Question: I have a messaging function in an app and I'm trying to sort the cells of a tableView based off a timestamp included with every message. I have two strings that are used to populate two different custom cells. Due to this, I can't just rearrange the contents of the string, I need to rearrange the rows themselves.
'''
class messageThreadViewController: UIViewController, UITableViewDelegate, UITableViewDataSource {
func numberOfSections(in tableView: UITableView) -> Int {
return 2
}
func tableView(_ tableView: UITableView, numberOfRowsInSection section: Int) -> Int {
if section == 0 {
return finalItems.count
} else {
return finalItems2.count
}
}
func tableView(_ tableView: UITableView, cellForRowAt indexPath: IndexPath) -> UITableViewCell {
if indexPath.section == 0 {
let cell = tableView.dequeueReusableCell(withIdentifier: "message1") as! MyTableViewCellThread
cell.messagelabel?.text = finalItems[indexPath.row]
return cell
} else {
let cell2 = tableView.dequeueReusableCell(withIdentifier: "message2") as! MyTableViewCellThread2
cell2.messageLabel2?.text = finalItems2[indexPath.row]
return cell2
}
}
'''
the two different strings are finalItems and finalitems2. I have attached an image of the app running to help get a better idea of what I'm trying to do. Let me know if I can explain it better. Thanks in advance!

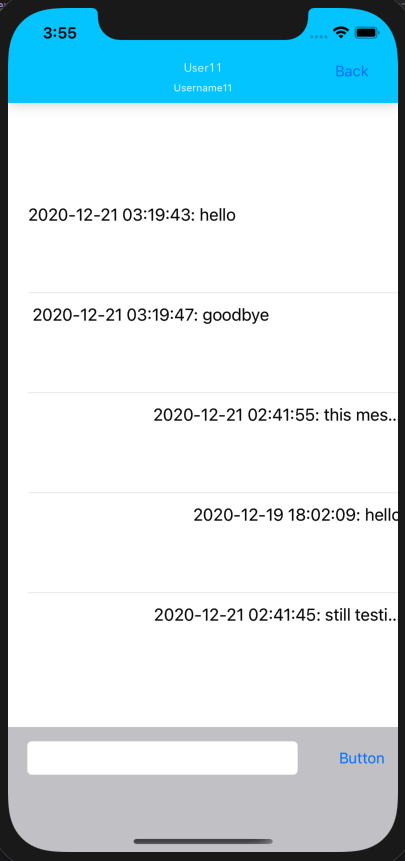
Answer: In general, when sorting cells in tableviews, you simply sort the arrays (datasource) themselves and then call the 'tableView.reloadData()' method.
To sort arrays, the best practice is
'''
let sortedArray = array.filter { $0.timestamp > $1.timestamp }
// This sort with descending order, just replace '>' with '<'
'''